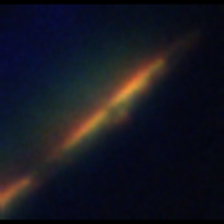
Taxon: Psuedo-nitzschia
Group: Diatoms